Field crop: maize
Growth stage: 1
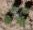
Species: chenopodium